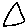
Label: triangle